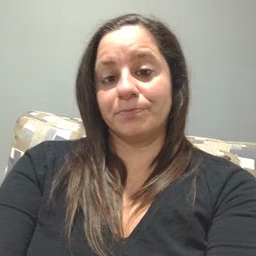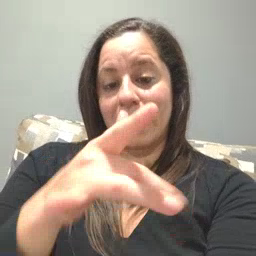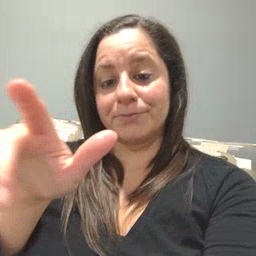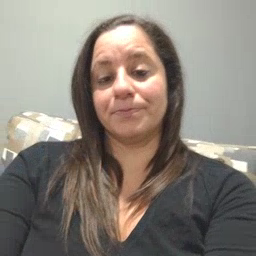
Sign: empty